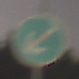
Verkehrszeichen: VorgeschriebeneVorbeifahrtLinks
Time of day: Night
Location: Outdoor (Suburban)
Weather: Clear
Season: NotSpecified
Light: Artificial